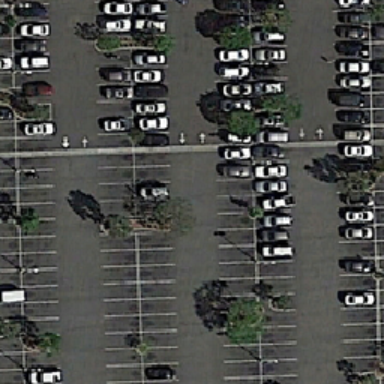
There are many cars in the center .